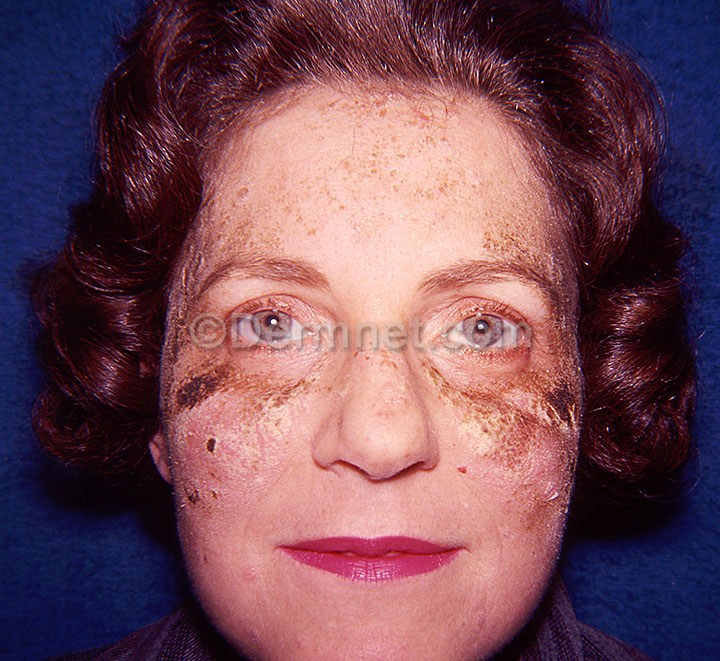
Disease: Bullous Disease Photos